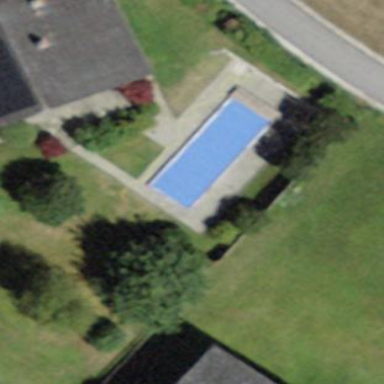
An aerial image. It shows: Outdoor personal swimming pool on leisure land.